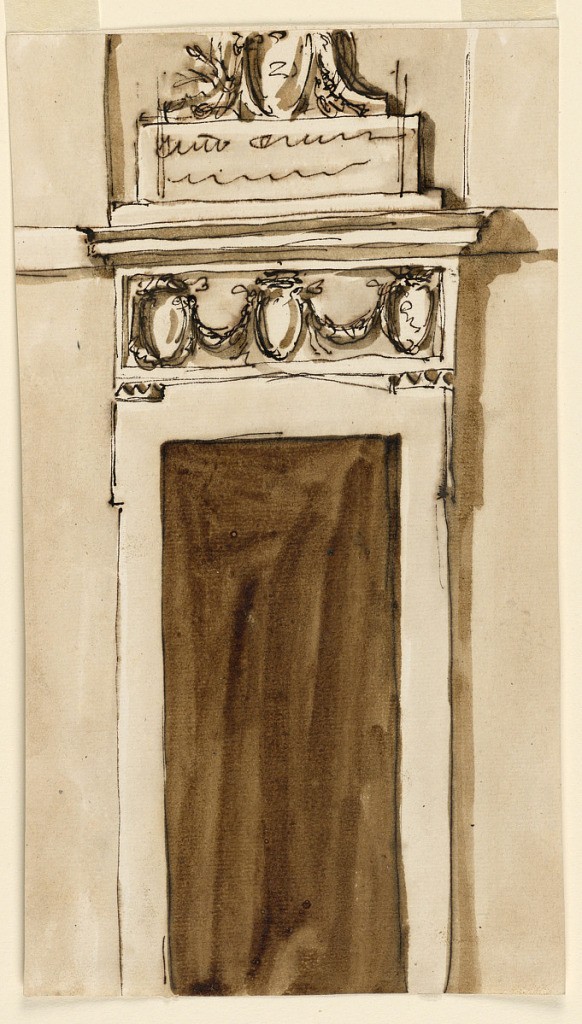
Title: Design for a Doorcase
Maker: Giuseppe Barberi, Italian, 1746–1809
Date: ca. 1790
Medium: Pen and brown ink, brush and brown wash on off-white laid paper, lined
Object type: Drawing
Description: A variation of -1658, the overdoor standing upon a pedestal with an inscription in a flat niche; its upper part is not drawn. The wall is colored.